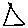
Label: triangle